Question: I m facing a issue in Jqgrid with row selection. I have duplicated rows in the grid.
whenever i select the duplicate or it select the first record of that duplicate row.

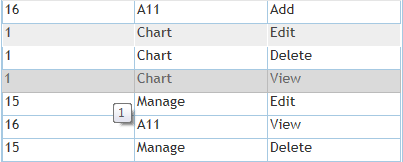
Answer: It's common problem for many people who start to use jqGrid. Such strange selection behavior exist if you fill the grid with rows having . So .
jqGrid use internally HTML markup to display the grid. It uses '<table>', '<tbody>' (the body of the table - has no column headers), '<tr>' (row of the table) and '<td>' (table of the table) for any grid. The HTML fragment below could represent your grid for example
'''
<table>
<tbody>
<tr><td>16</td><td>A11</td><td>Add</td></tr>
<tr><td>1</td><td>Chart</td><td>Edit</td></tr>
<tr><td>1</td><td>Chart</td><td>Delete</td></tr>
<tr><td>1</td><td>Chart</td><td>View</td></tr>
<tr><td>15</td><td>Manage</td><td>Edit</td></tr>
<tr><td>16</td><td>A11</td><td>View</td></tr>
<tr><td>15</td><td>Manage</td><td>Delete</td></tr>
</tbody>
</table>
'''
The design of jqGrid is so that one can have of the grid. To implement the quick access one need assign to every '<tr>' (table row) an . You will find rowid parameters in the most <URL> used by jqGrid. The id of the row should the row in the set of the rows of the table. In the case the grid will be like the following
'''
<table>
<tbody>
<tr id="a"><td>16</td><td>A11</td><td>Add</td></tr>
<tr id="b"><td>1</td><td>Chart</td><td>Edit</td></tr>
<tr id="c"><td>1</td><td>Chart</td><td>Delete</td></tr>
<tr id="abc"><td>1</td><td>Chart</td><td>View</td></tr>
<tr id="1"><td>15</td><td>Manage</td><td>Edit</td></tr>
<tr id="2"><td>16</td><td>A11</td><td>View</td></tr>
<tr id="35"><td>15</td><td>Manage</td><td>Delete</td></tr>
</tbody>
</table>
'''
According to the HTML specification the id of any HTML element . If you do assign duplicate ids to the rows like here for example
'''
<table>
<tbody>
<tr id="16"><td>16</td><td>A11</td><td>Add</td></tr>
<tr id="1"><td>1</td><td>Chart</td><td>Edit</td></tr>
<tr id="1"><td>1</td><td>Chart</td><td>Delete</td></tr>
<tr id="1"><td>1</td><td>Chart</td><td>View</td></tr>
<tr id="15"><td>15</td><td>Manage</td><td>Edit</td></tr>
<tr id="16"><td>16</td><td>A11</td><td>View</td></tr>
<tr id="15"><td>15</td><td>Manage</td><td>Delete</td></tr>
</tbody>
</table>
'''
the table could be still displayed in the most web browsers, but the working with the grid could be really problematic. For example if you select the last row of such grid the corresponding jqGrid code will find out 15 as the id of the current row and it will use '$("#15").addClass("ui-state-highlight")' to highlight the current row. Instead of that the code will select (add the class "ui-state-highlight") only to which has the id="15".
So you should be very careful if you fill your JSON data used as the jqGrid input. The following data
for example could represent the grid contain:
'''
{
"total": 1,
"page": 1,
"records": 7,
"rows": [
{ "id": "16", "cell": ["16", "A11", "Add"] },
{ "id": "1", "cell": ["1", "Chart", "Add"] },
{ "id": "1", "cell": ["1", "Chart", "Delete"] },
{ "id": "1", "cell": ["1", "Chart", "View"] },
{ "id": "15", "cell": ["15", "Manage", "Delete"] },
{ "id": "16", "cell": ["16", "A11", "View"] },
{ "id": "15", "cell": ["15", "Manage", "Edit"] }
]
}
'''
The JSON data could be fixed to
'''
{
"total": 1,
"page": 1,
"records": 7,
"rows": [
{ "id": "1", "cell": ["16", "A11", "Add"] },
{ "id": "2", "cell": ["1", "Chart", "Add"] },
{ "id": "3", "cell": ["1", "Chart", "Delete"] },
{ "id": "4", "cell": ["1", "Chart", "View"] },
{ "id": "5", "cell": ["15", "Manage", "Delete"] },
{ "id": "6", "cell": ["16", "A11", "View"] },
{ "id": "7", "cell": ["15", "Manage", "Edit"] }
]
}
'''
or to
'''
{
"total": 1,
"page": 1,
"records": 7,
"rows": [
{ "id": "16_Add", "cell": ["16", "A11", "Add"] },
{ "id": "1_Add", "cell": ["1", "Chart", "Add"] },
{ "id": "1_Delete", "cell": ["1", "Chart", "Delete"] },
{ "id": "1_View", "cell": ["1", "Chart", "View"] },
{ "id": "15_Delete", "cell": ["15", "Manage", "Delete"] },
{ "id": "16_View", "cell": ["16", "A11", "View"] },
{ "id": "15_Edit", "cell": ["15", "Manage", "Edit"] }
]
}
'''
for example. Then the world (inclusive the grid) will become OK.